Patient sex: M
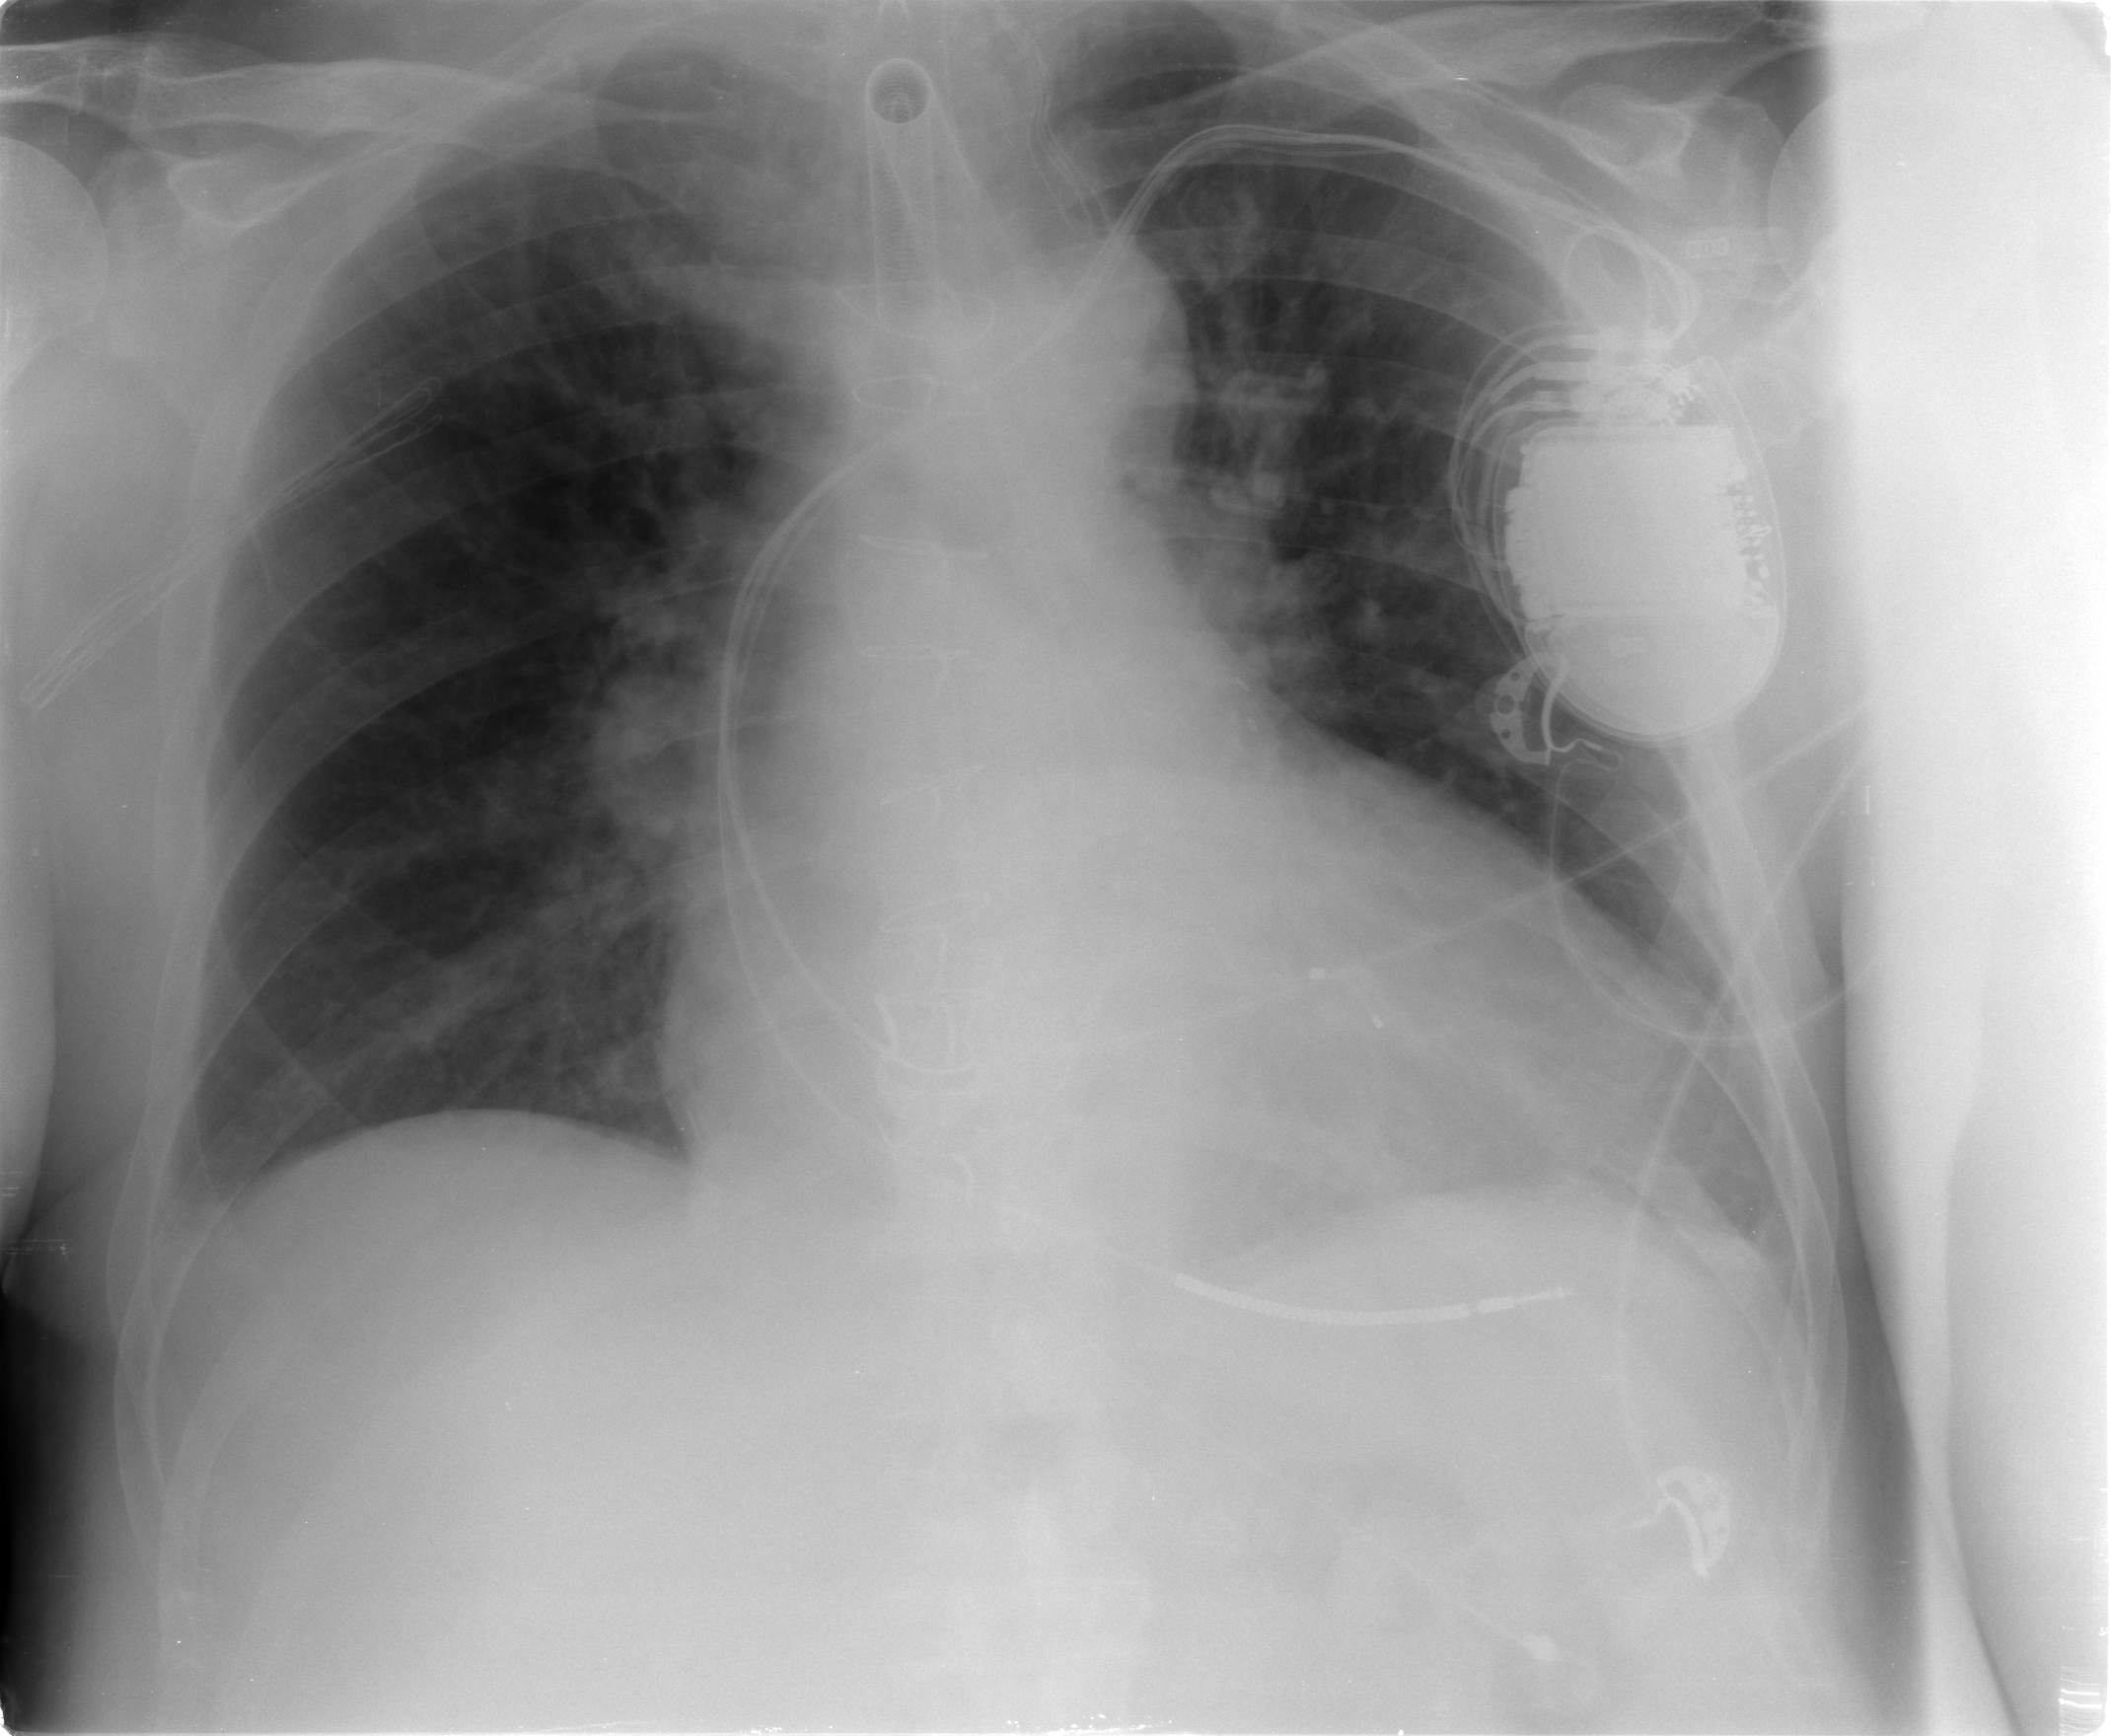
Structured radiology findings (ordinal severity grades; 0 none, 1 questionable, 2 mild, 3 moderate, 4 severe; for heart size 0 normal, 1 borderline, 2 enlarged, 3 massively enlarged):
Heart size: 2
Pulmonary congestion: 2
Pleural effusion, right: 0
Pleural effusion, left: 1
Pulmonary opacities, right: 0
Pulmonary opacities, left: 0
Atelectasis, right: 0
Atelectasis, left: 0